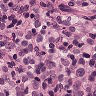
Metastatic tissue present: yes